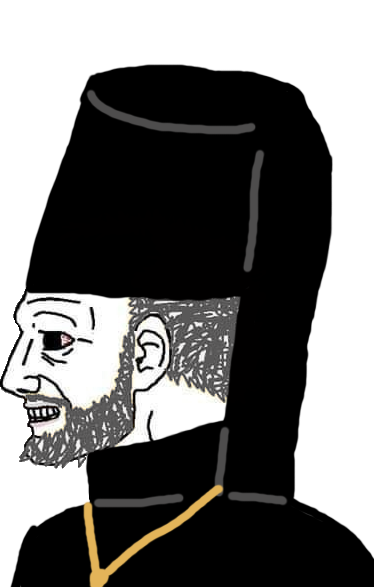
Label: 5_Coomer